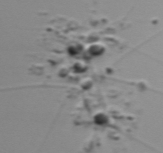
Label: Chaetoceros_didymus_TAG_external_flagellate